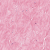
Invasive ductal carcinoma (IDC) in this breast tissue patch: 0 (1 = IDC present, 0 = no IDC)